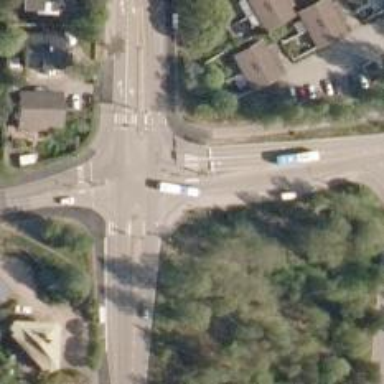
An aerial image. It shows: Crossing road.